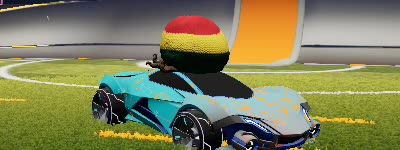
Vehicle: werewolf